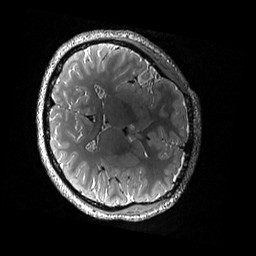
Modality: T2w
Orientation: axial
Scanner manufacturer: siemens
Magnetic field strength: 3 T
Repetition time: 3.2 s
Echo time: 0.428 s